Question: Is it possible to force GC on an external process? I mean without attaching to Visual Studio/windbg etc. I know it might be possible to do it with something like VS Immediate window.

It looks like this could be done via PerfView but I could find much info as if this does a full GC or what. Any ideas?
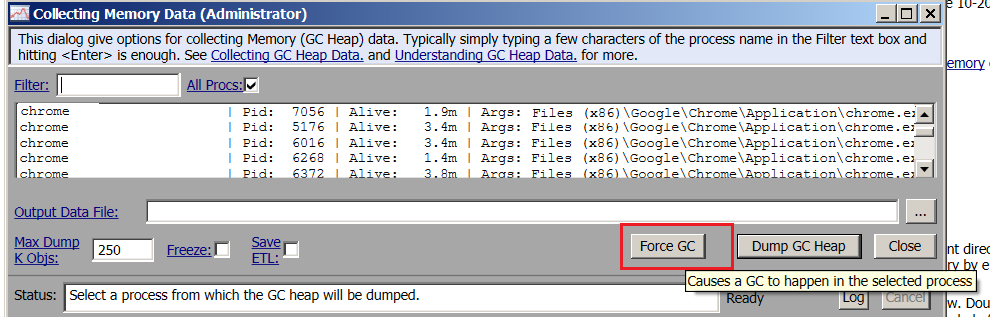
Answer: No, neither Windows nor .NET exposes any kind of API you could use to force a GC on a external process without attaching a debugger to it.
You must attach a debugger and use that route to force a GC.